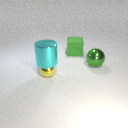
large cyan metal cylinder above small yellow metal sphere